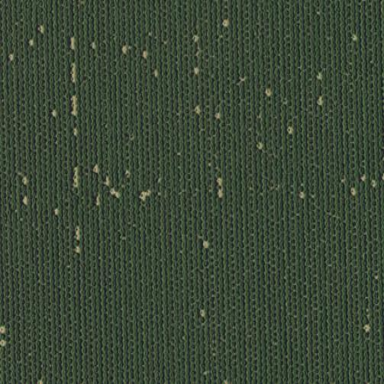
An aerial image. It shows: Almond orchard with rows of almond trees.